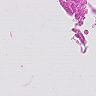
Metastatic tissue present: no